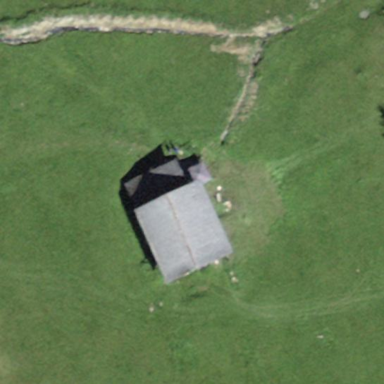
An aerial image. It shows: Gabled roof farm building.